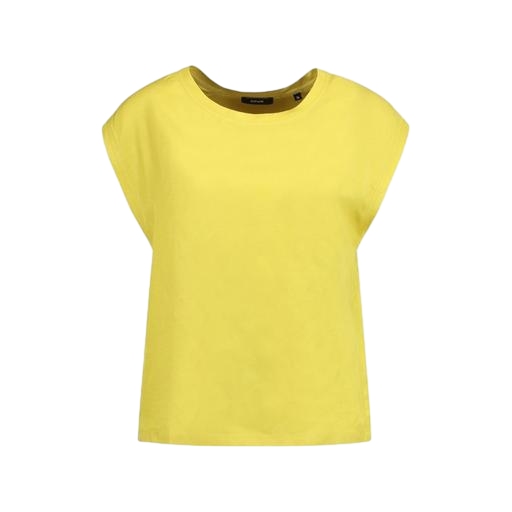
yellow scoop tee, yellow iconic women's round neck t-shirt, cap-sleeved tee, white background